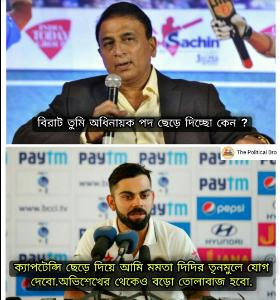
Text: ভিরাট, তুমি অধিনায়ক পদ ছেড়ে দিচ্ছ কেন? ক্যাপ্টেনসি ছেড়ে দিয়ে আমি মমতা দিদির তৃনমূলে যোগ দেব, অভিশেখের থেকেও বড় তোলাবাজ হবো
Label: Hate
Hate category: Political
Targeted group: Organization